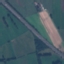
Label: Highway